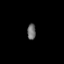
Tissue: prostate
Cell type: T cells
Senescence score: 0.2992
Nuclear area (px): 129
Mean DAPI intensity: 113.101